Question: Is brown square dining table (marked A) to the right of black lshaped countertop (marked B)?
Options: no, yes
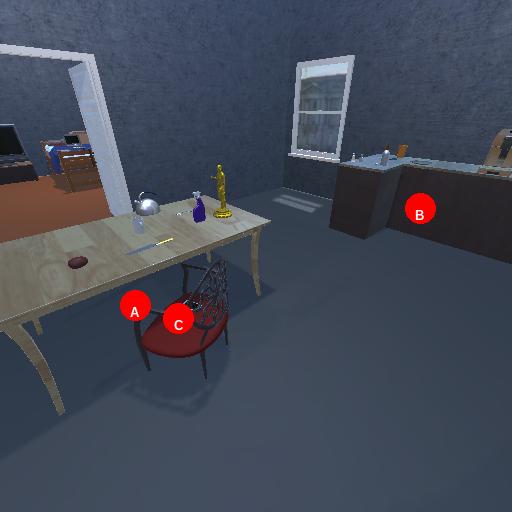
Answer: no